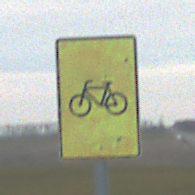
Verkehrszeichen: RadverkehrOhnePfeilsymbol
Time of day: SunriseSunset
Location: Outdoor (RoadRail)
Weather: PartlyCloudy
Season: NotSpecified
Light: Natural